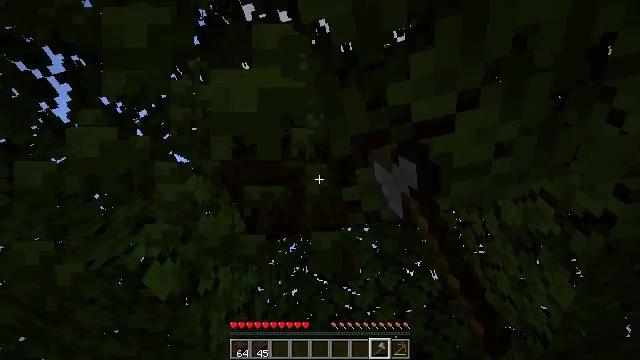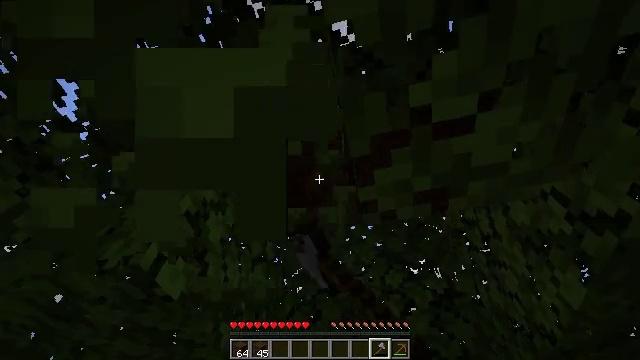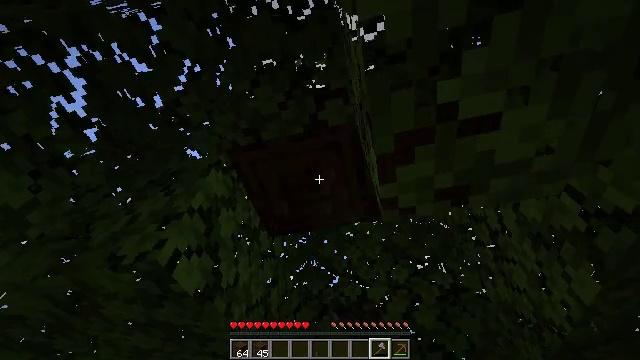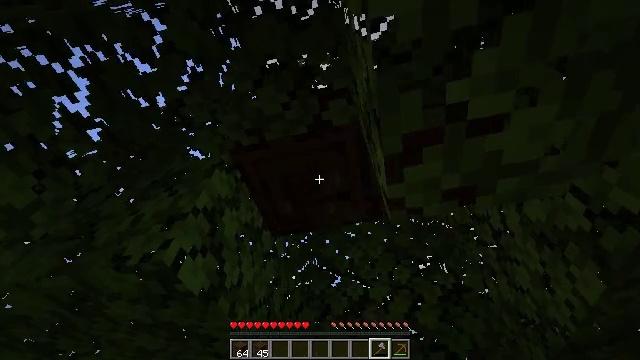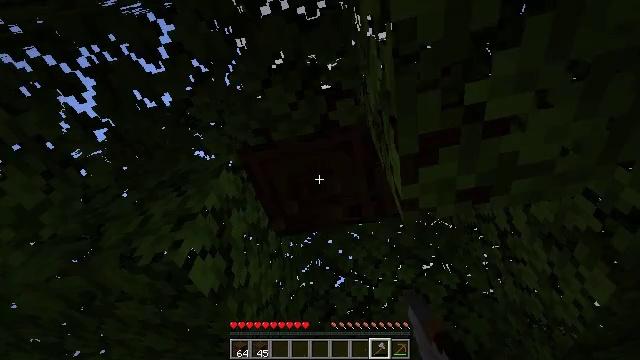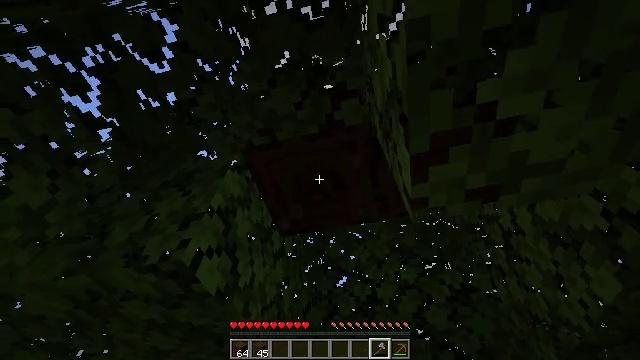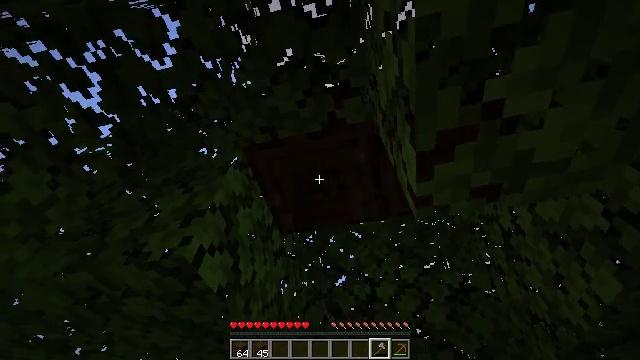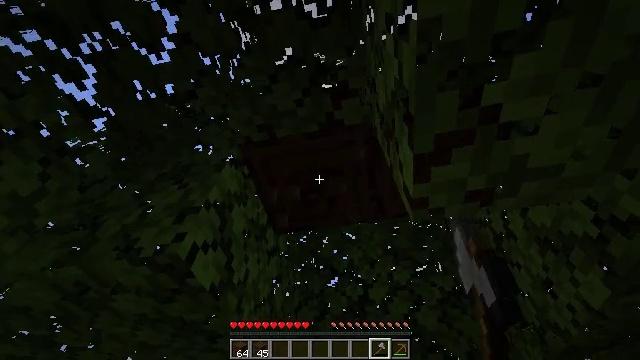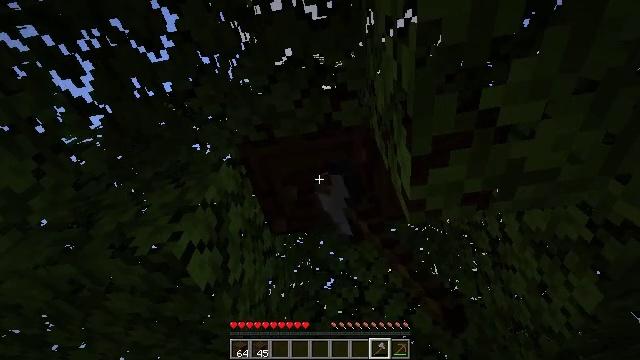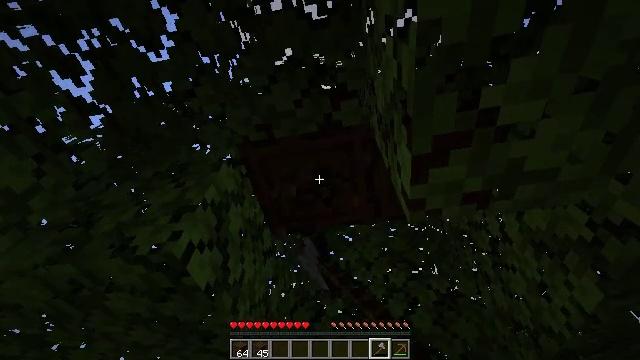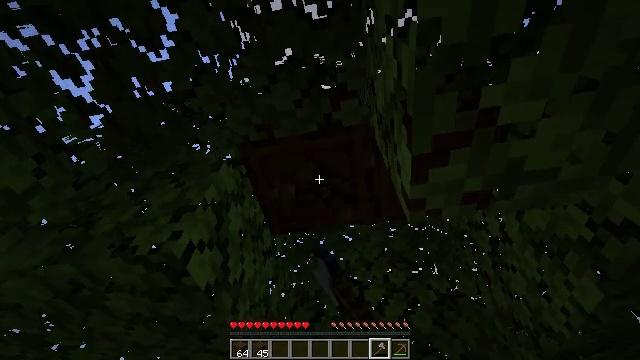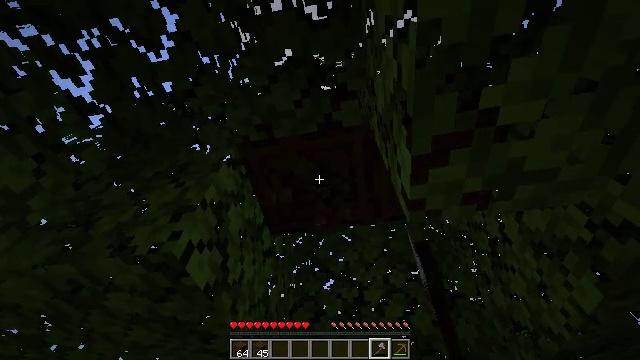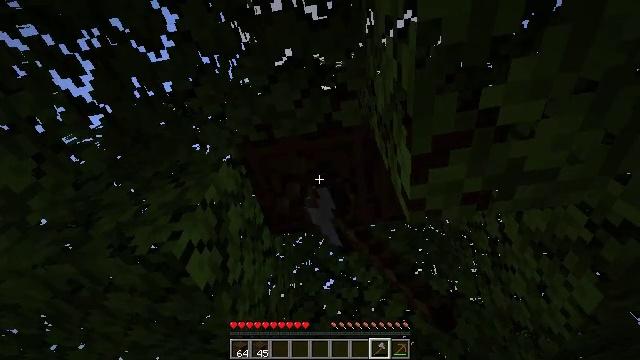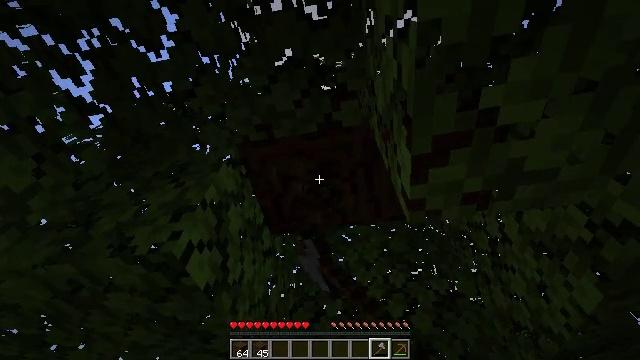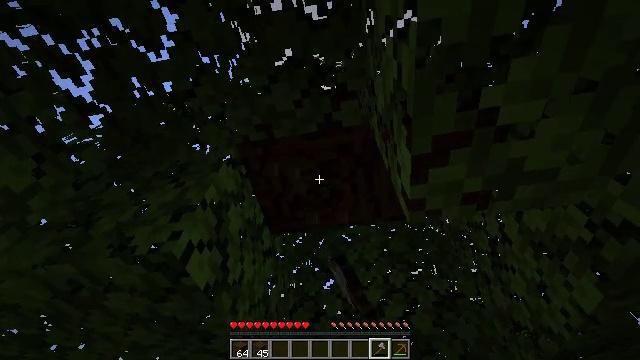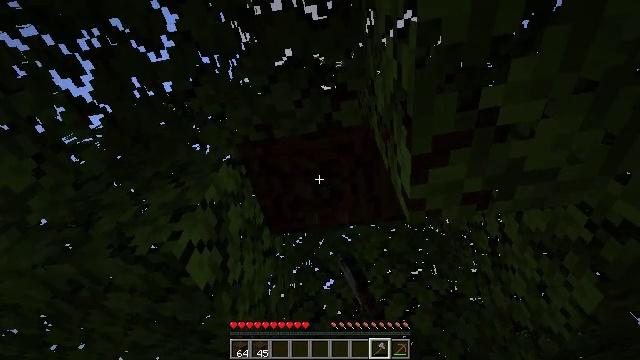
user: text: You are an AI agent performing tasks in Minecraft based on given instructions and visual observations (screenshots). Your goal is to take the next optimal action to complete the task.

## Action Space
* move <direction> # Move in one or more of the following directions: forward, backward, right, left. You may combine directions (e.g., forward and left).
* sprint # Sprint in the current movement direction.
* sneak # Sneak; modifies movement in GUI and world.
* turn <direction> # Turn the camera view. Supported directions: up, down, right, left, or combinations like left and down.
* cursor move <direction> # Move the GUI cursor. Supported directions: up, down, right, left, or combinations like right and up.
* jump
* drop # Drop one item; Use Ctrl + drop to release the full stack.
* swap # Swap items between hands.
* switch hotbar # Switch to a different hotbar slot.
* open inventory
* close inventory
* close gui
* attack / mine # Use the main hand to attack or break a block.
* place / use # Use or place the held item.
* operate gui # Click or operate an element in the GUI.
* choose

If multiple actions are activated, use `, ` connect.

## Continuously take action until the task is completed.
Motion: motion action
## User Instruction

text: Harvest dark oak log for resources.
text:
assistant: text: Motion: move left, sneak, attack / mine
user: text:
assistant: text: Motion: move left, sneak, turn down, attack / mine
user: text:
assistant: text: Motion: move left, sneak, attack / mine
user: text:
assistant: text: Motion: sneak, attack / mine
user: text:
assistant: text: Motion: sneak, attack / mine
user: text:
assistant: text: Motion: sneak, attack / mine
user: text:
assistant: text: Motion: sneak, turn right, attack / mine
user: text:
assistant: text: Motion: sneak, turn right, attack / mine
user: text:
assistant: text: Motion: sneak, attack / mine
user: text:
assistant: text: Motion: sneak, attack / mine
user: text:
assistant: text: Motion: sneak, attack / mine
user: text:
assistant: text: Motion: sneak, attack / mine
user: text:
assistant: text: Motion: sneak, attack / mine
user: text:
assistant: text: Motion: sneak, attack / mine
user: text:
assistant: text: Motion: sneak, attack / mine
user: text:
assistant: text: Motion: sneak, attack / mine
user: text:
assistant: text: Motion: sneak, turn right, attack / mine
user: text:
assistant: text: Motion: sneak, turn right, attack / mine
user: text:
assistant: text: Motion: move left, sneak, turn right, attack / mine
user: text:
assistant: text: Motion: move left, sneak, attack / mine
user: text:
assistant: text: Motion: move left, sneak, attack / mine
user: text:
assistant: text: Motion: move left, sneak, attack / mine
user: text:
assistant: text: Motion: sneak, turn right, attack / mine
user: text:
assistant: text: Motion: sneak, turn right, attack / mine
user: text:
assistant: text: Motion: sneak, turn right, attack / mine
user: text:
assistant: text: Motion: sneak, turn right, attack / mine
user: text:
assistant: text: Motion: sneak, turn right, attack / mine
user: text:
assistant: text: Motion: sneak, attack / mine
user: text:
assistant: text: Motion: sneak, attack / mine
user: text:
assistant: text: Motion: sneak, attack / mine